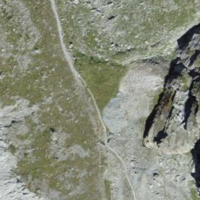
EUNIS habitat code: 48
Species observed at this site:
Oenanthe oenanthe
Pyrrhocorax graculus
Saxifraga aizoides
Linaria cannabina